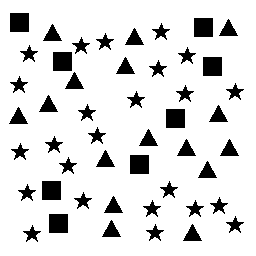
Squares: 8
Triangles: 16
Stars: 24
Total shapes: 48